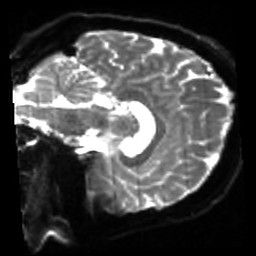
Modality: sbref
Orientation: sagittal
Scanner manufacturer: siemens
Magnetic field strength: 3 T
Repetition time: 4 s
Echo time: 0.0594 s